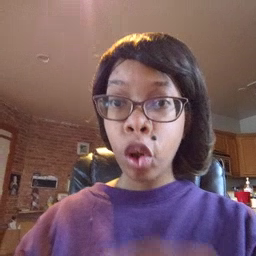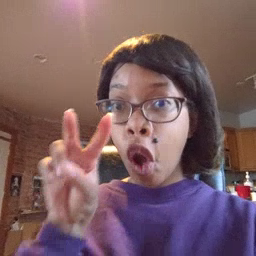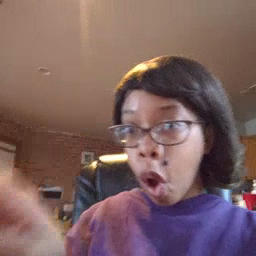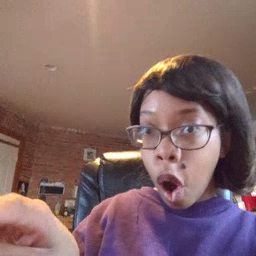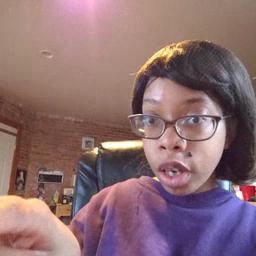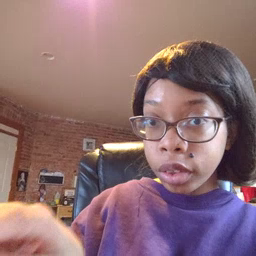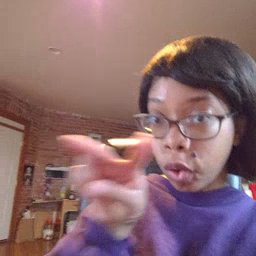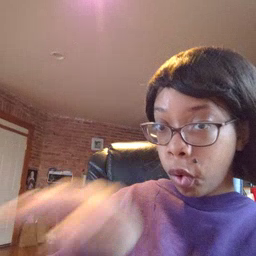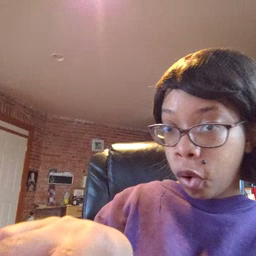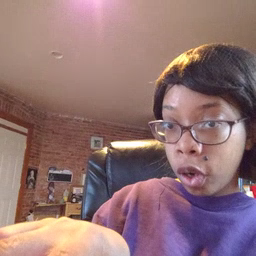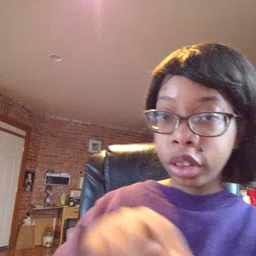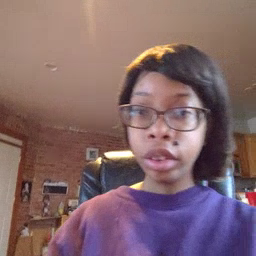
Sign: look